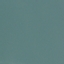
Land use / land cover: SeaLake